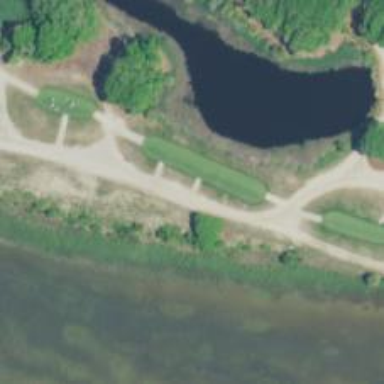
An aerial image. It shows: Path for both roads and golfers.